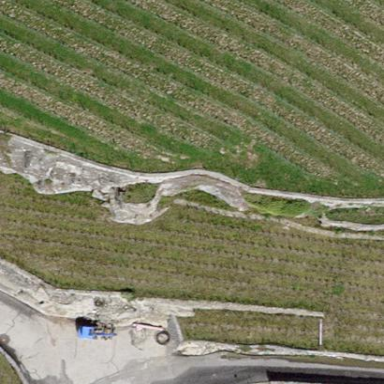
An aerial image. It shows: Vineyard where grapes are grown.